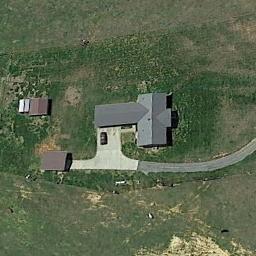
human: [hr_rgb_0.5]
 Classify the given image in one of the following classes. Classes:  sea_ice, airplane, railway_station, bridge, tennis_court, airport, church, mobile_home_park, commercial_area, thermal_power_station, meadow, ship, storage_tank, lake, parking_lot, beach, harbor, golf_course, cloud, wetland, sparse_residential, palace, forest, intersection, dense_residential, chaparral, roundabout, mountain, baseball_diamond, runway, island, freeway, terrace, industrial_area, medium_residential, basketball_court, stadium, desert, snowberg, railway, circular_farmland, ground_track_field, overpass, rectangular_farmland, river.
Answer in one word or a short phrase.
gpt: sparse_residential